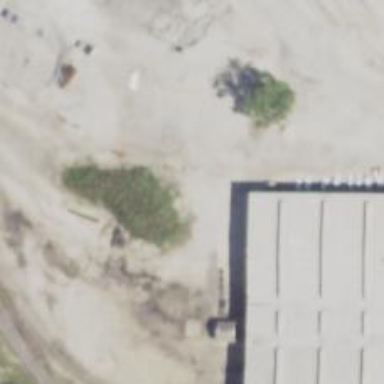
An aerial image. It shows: Abandoned railway yard.